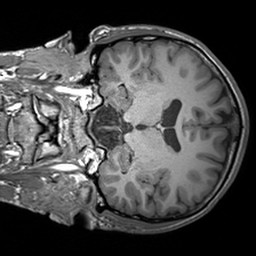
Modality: T1w
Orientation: coronal
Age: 29
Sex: male
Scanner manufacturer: siemens
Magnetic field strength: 3 T
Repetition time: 1.6 s
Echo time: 0.00236 s